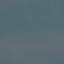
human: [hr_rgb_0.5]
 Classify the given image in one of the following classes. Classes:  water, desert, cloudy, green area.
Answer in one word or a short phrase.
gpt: water